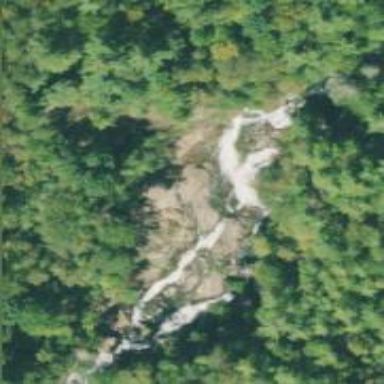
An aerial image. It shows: Beautiful waterfall.